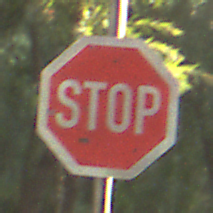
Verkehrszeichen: Stop
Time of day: SunriseSunset
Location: Outdoor (Suburban)
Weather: Clear
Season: NotSpecified
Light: Natural